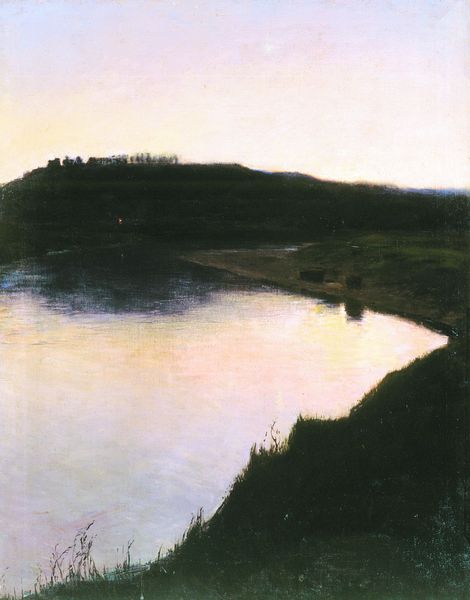
Titel: Der See im Sonnenuntergang (Der Landschaft mit dem See)
Künstler: Aleksander Gierymski
Institution: (Privatbesitz)
Schlagwörter: baum, berg, blau, dunkel, gemälde, himmel, meer, schatten, wasser, weiß, wolken, aquarell, bäume, fluss, gelb, grün, landschaft, see, teich, ufer, abend, blumen, grau, hell, licht, lichter, orange, schwarz, gebäude, gras, haus, rasen, weg, wiese, wolke, malerei, bild, spiegel, öl, dämmerung, einsamkeit, erde, feld, ferne, gräser, halme, horizont, häuser, hügel, morgen, natur, schilf, sonnenaufgang, spiegelung, strauch, weite, einsam, flach, gewässer, hütte, sonne, sträucher, land, gold, realismus, rosa, sanft, schön, wald, zart, anhöhe, terrasse, klar, küste, sommer, strand, wellen, ruhe, biegung, naturalismus, abhang, berge, farben, gebirge, leer, leere, sonnenuntergang, violett, landschaftsmalerei, hütten, silhouette, häuse, stille, böschung, romantik, detail, widerschein, stimmung, grashalme, menschenleer, umriss, bucht, glitzern, foto, fotografie, photographie, kante, schimmer, einöde, wandern, wasseroberfläche, urlaub, kuppe, loch, leinwand, photo, hubi, farbfoto, moor, romantisch, wanderer, rötlich, torf, zwielicht, weich, wasserspiegel, seelandschaft, photografie, schottland, erdhügel, photographic, stracuh, äl, gebäide, lichtpunkt, mor, hoizont, g, d, hpügel, sonnenungergang, ladschaftsgemälde, sillhouetten